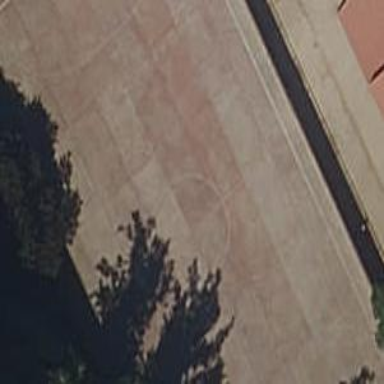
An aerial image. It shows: Soccer pitch for outdoor sports and leisure activities.